Field crop: maize
Growth stage: 2
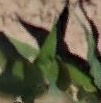
Species: maize